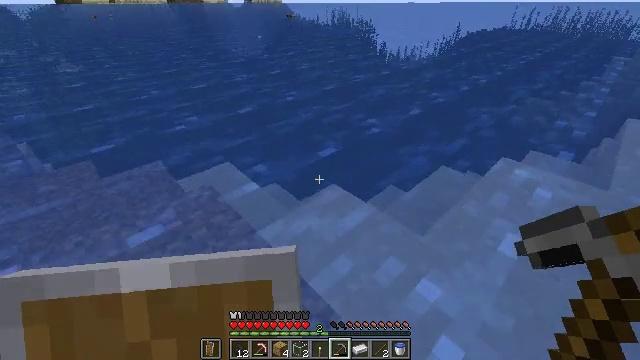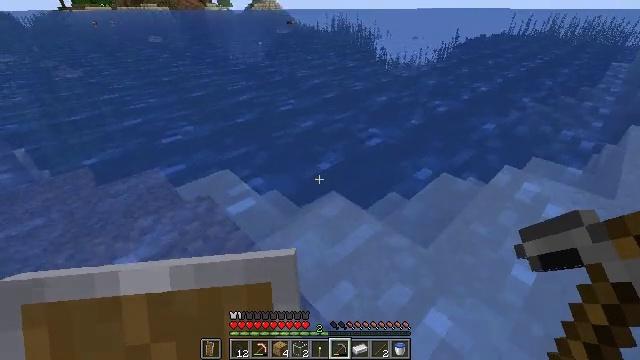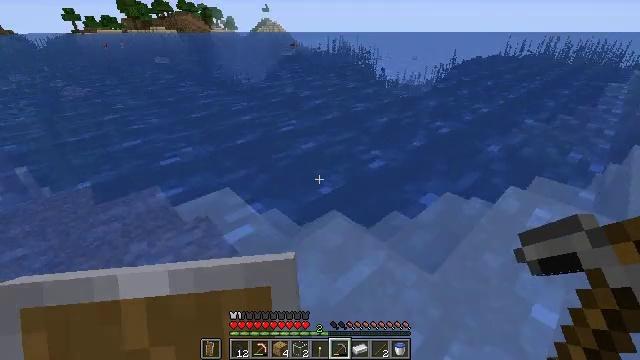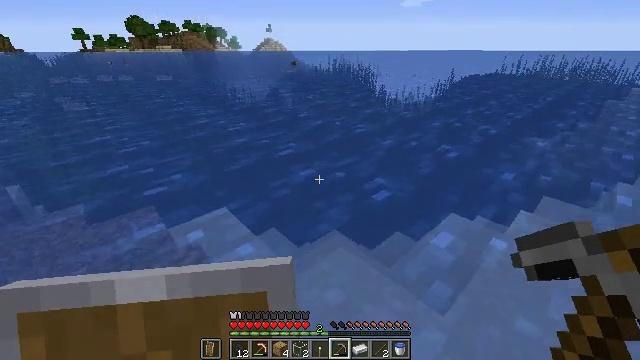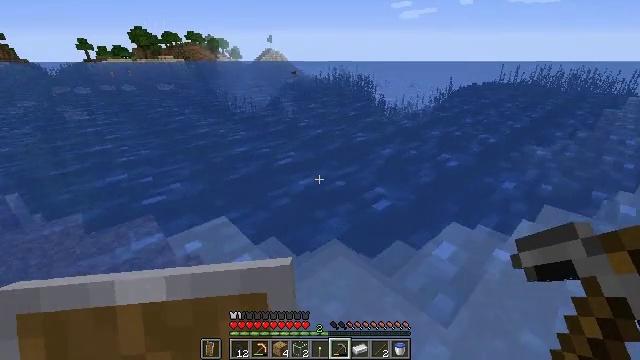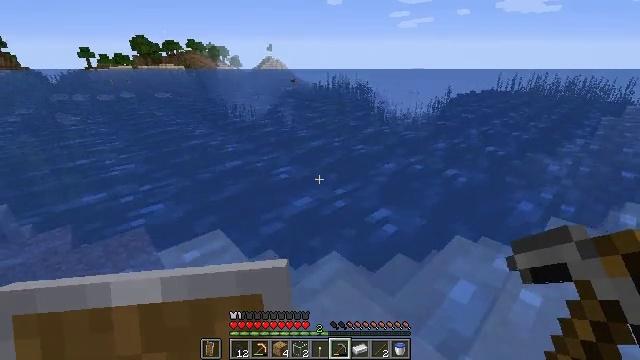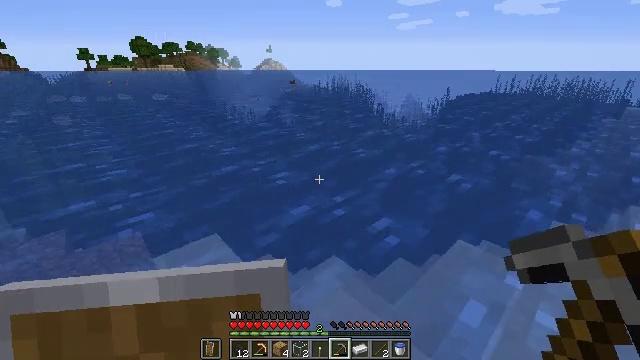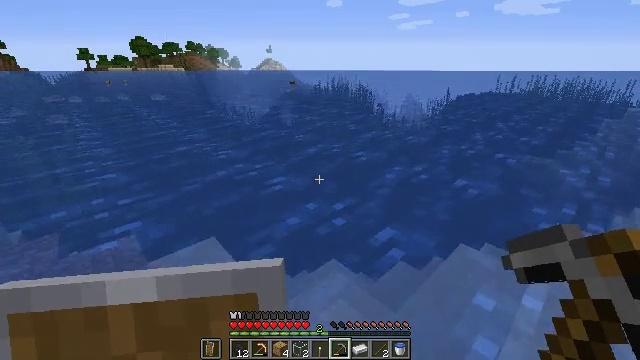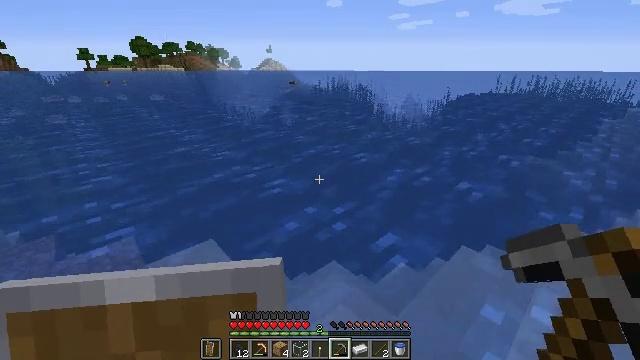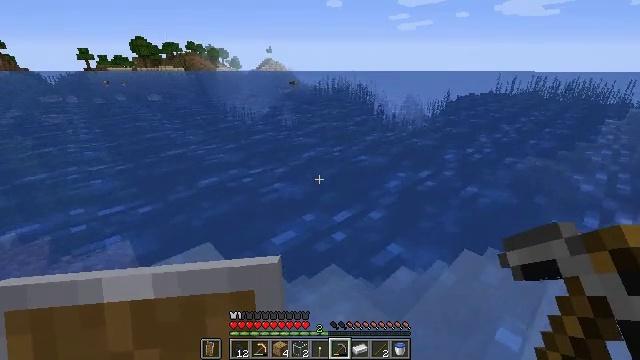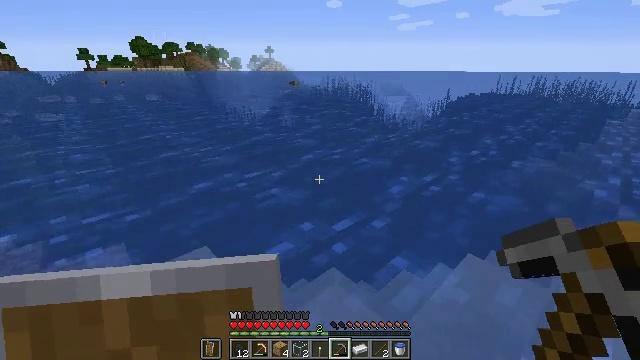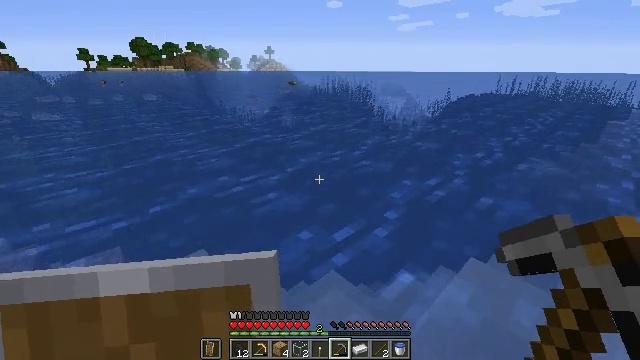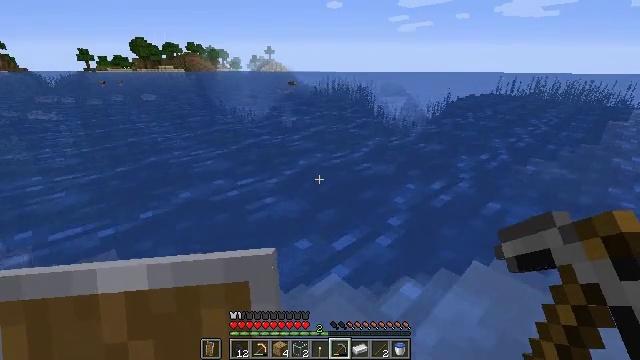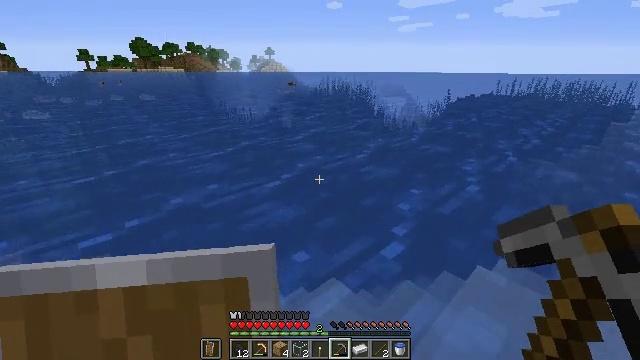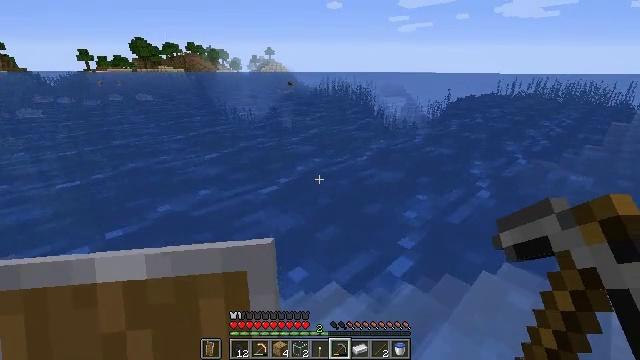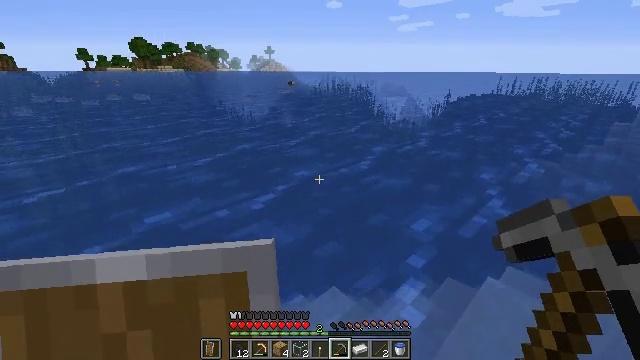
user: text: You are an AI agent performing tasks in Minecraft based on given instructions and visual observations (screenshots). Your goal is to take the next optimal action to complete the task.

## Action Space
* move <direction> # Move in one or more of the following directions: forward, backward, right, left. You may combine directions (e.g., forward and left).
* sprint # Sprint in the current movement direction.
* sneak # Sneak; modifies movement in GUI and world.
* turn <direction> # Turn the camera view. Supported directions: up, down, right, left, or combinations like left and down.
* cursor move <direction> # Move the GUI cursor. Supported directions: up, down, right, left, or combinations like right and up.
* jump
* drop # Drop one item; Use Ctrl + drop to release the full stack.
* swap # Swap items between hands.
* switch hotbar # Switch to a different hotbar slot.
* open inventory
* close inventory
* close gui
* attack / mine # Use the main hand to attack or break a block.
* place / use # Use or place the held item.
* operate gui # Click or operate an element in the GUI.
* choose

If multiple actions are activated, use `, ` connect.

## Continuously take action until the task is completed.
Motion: motion action
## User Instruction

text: Collect kelp plant from the sea.
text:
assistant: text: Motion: move forward, turn up
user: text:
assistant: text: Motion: move forward, turn up
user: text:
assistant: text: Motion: move forward, turn up
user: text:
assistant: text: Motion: move forward, turn up
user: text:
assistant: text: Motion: move forward, turn up
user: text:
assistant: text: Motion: move forward
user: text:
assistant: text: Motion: move forward
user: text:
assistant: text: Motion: move forward
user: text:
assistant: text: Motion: move forward
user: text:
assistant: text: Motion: move forward
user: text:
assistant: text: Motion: move forward
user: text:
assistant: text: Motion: move forward
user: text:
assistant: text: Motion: move forward
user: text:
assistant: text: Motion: move forward
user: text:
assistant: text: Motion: move forward
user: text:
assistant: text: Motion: move forward
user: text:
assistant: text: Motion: move forward
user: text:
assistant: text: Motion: move forward
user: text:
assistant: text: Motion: move forward
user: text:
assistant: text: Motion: move forward
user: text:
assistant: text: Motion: move forward
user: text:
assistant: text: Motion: move forward
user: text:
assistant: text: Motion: move forward
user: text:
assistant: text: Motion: move forward
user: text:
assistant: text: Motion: move forward
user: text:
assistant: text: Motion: move forward
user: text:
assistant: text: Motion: move forward
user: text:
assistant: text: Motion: move forward
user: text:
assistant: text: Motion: move forward
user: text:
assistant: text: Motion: move forward